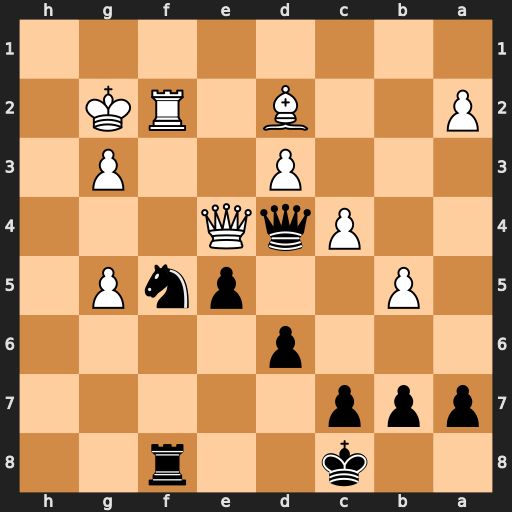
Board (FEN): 2k2r2/ppp5/3p4/1P2pnP1/2PqQ3/3P2P1/P2B1RK1/8
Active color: b
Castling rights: -
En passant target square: -
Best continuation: Nh4+ Kh3 Qxf2